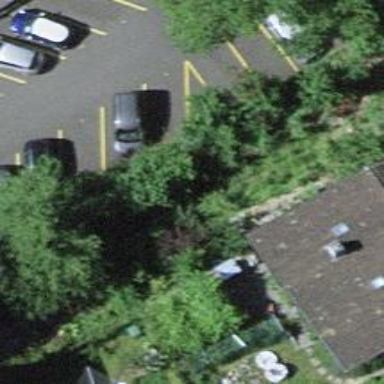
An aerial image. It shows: Car sharing facility.